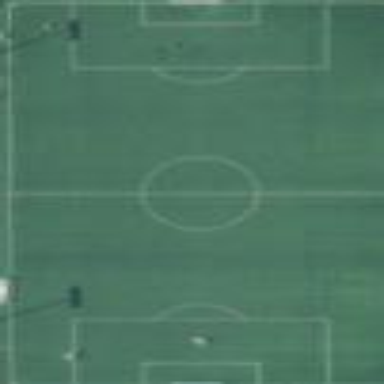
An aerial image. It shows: Soccer pitch for leisure land activities.